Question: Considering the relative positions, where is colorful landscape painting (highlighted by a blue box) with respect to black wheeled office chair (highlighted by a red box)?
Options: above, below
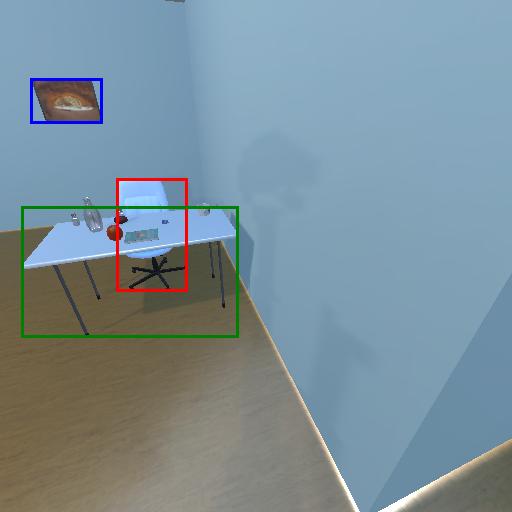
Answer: above